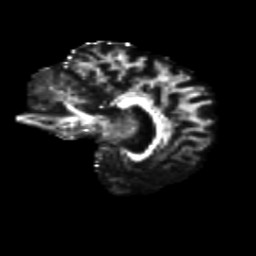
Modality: FA
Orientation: sagittal
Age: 50
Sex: male
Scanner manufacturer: siemens
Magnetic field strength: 3 T
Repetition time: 8.6 s
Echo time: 0.095 s